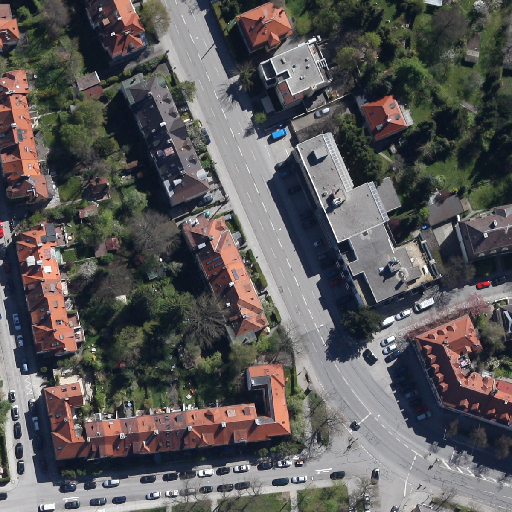
Referring expression: building along the road